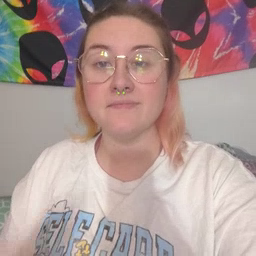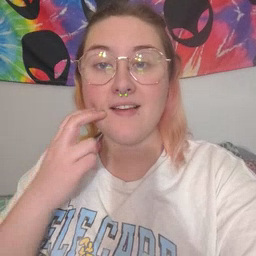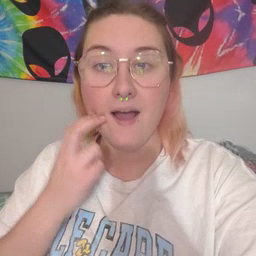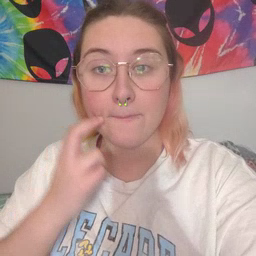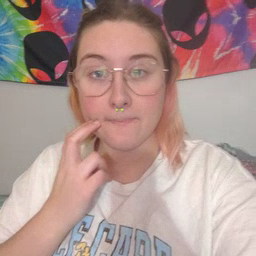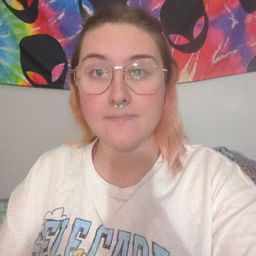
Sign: gum